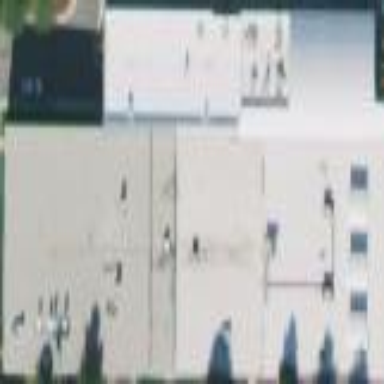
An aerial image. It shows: Building that is motorcycle shop.